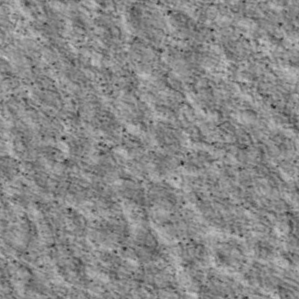
Label: non_frost